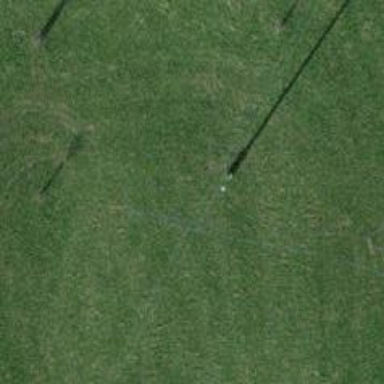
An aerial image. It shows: Minor power line.